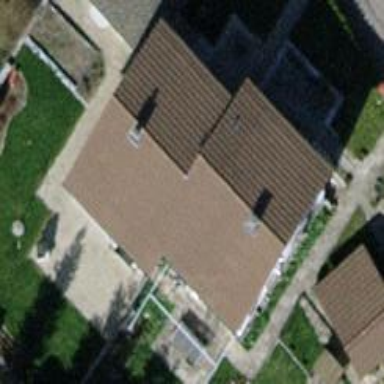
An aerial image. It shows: Semidetached house with gabled roof.